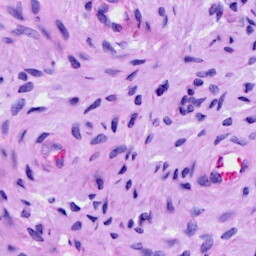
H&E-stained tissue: Cervix